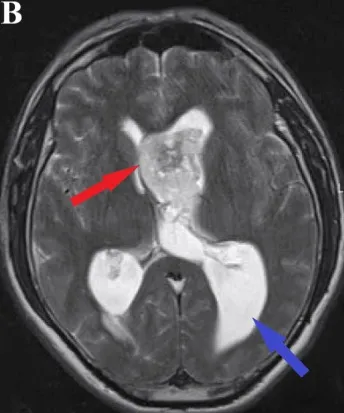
Preoperative T1Gd and T2 sequence MRI. Axial section of MRI T2 sequence. Depict the intraventricular tumoral process (red arrows) with the associated significant obstructive hydrocephalus (blue arrows).
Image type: radiology (mri)